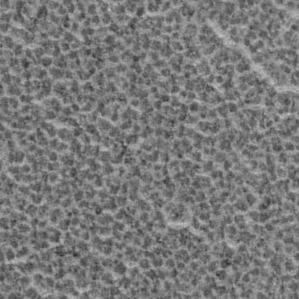
Label: frost